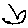
Label: flower